Aerial crown-view tile of a tropical tree (Barro Colorado Island, Panama), acquired 20240918:
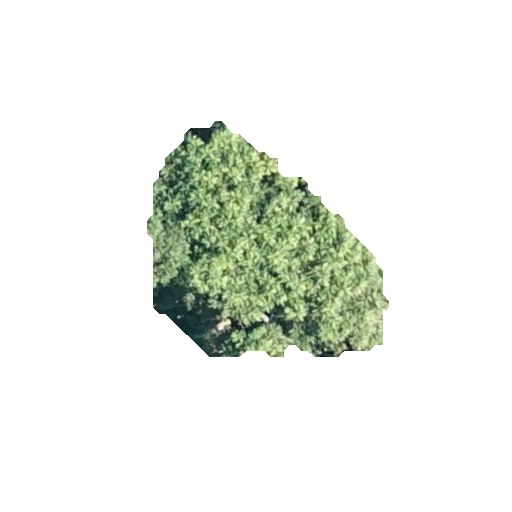
Species: Dipteryx oleifera
GBIF accepted scientific name: Dipteryx oleifera
Crown area: 61.326 m²